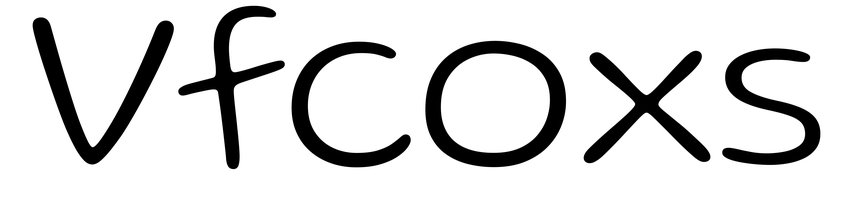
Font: Gluten_ExtraLight